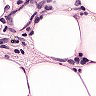
Metastatic tissue present: yes